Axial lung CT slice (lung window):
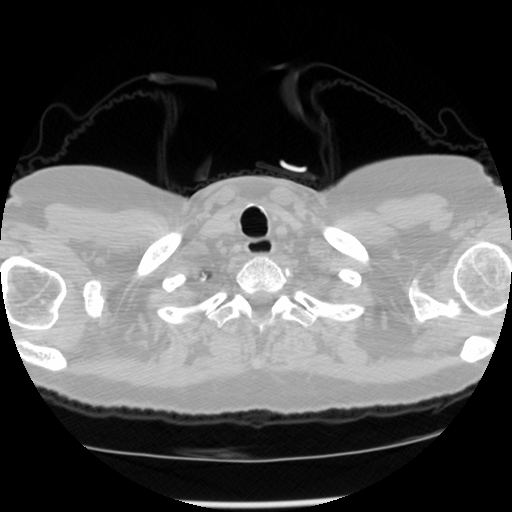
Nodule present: no